Interaction volume radius: 5 \u00c5
Interaction volume height: 10 \u00c5
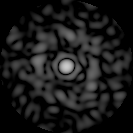
Disorder parameter: 0.8225